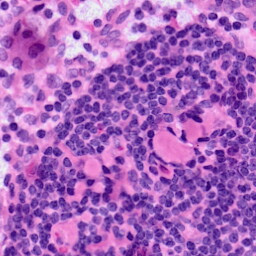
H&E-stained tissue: LymphNode